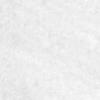
Label: no_change